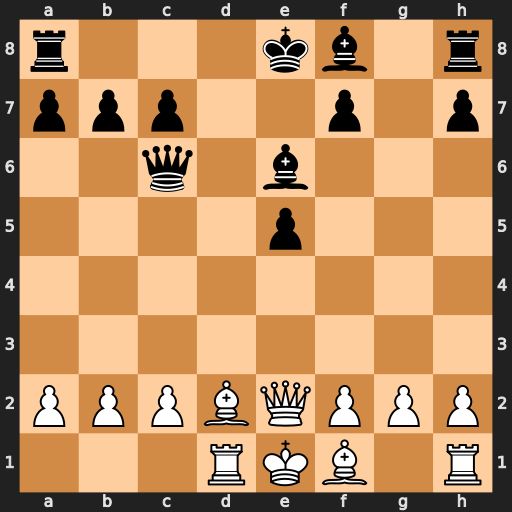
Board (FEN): r3kb1r/ppp2p1p/2q1b3/4p3/8/8/PPPBQPPP/3RKB1R
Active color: w
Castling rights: Kkq
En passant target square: -
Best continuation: Qxe5 O-O-O Qxh8 Bg4 Qc3